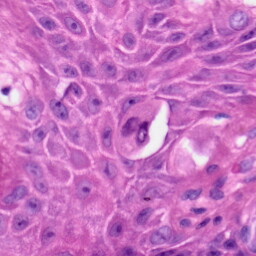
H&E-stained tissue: Skin